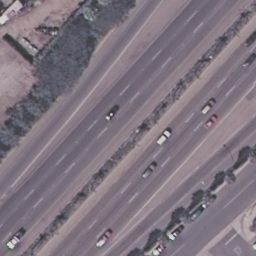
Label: freeway